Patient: sex F, age 58
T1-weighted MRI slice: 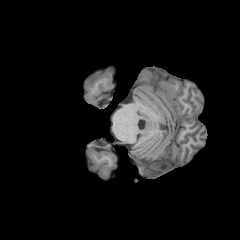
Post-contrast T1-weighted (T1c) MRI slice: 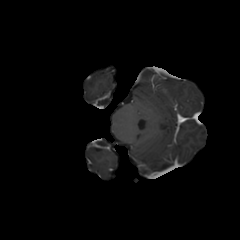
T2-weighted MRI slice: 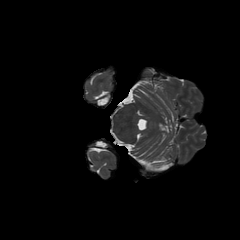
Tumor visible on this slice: no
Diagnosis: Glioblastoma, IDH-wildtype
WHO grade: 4